Lunar surface albedo tile
Center latitude: -36.661
Center longitude: -23.632
Resolution (meters per pixel, mean): 136.28
Tile area (km^2): 18726.11
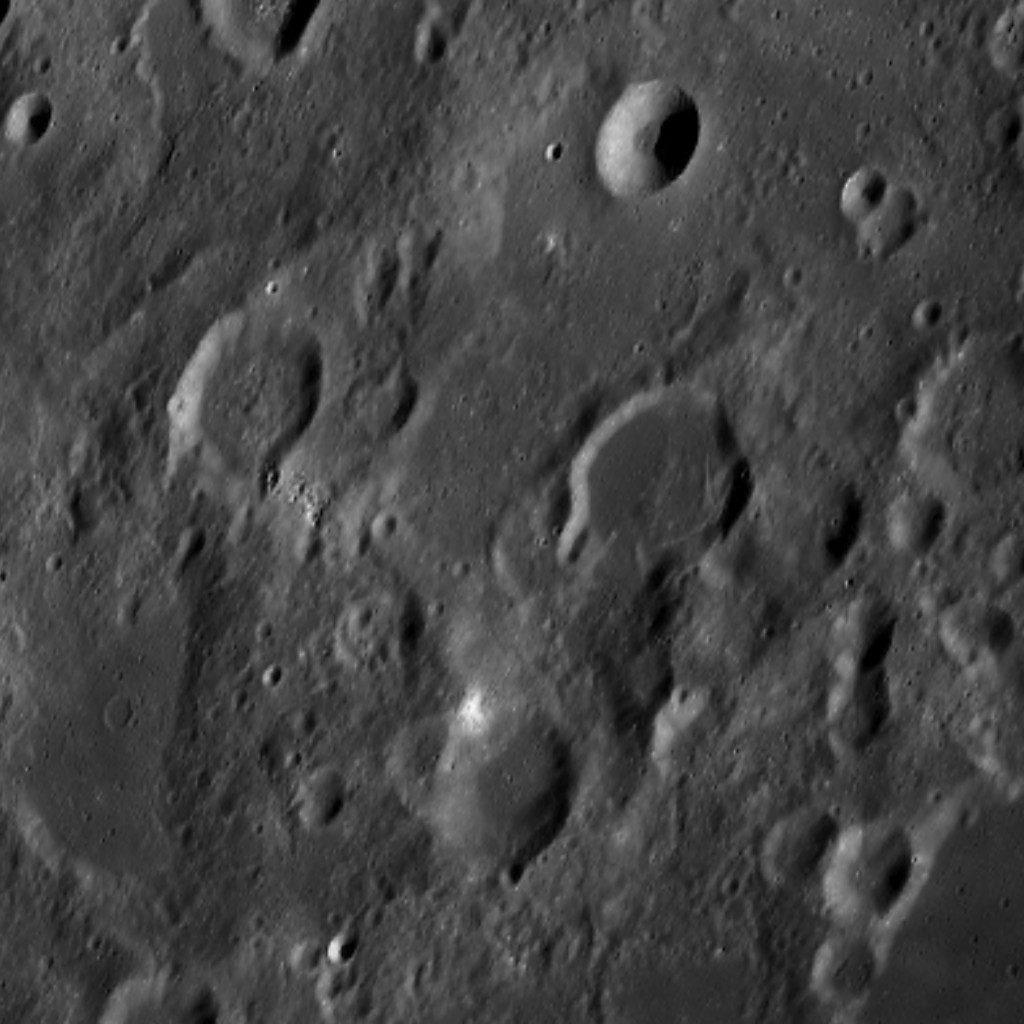